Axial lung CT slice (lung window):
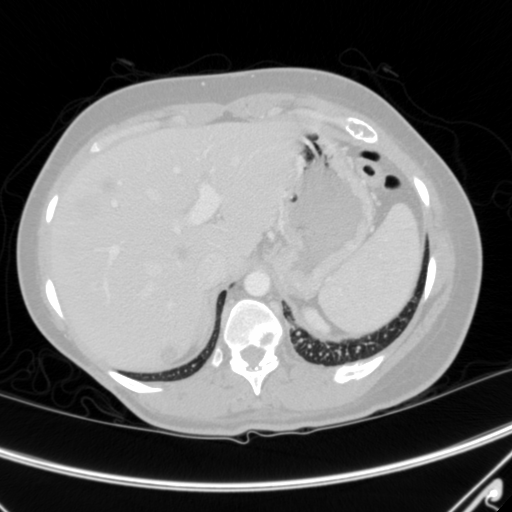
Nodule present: no